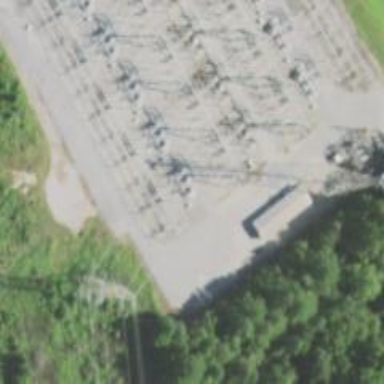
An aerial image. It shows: Switch for power supply.